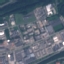
Land use / land cover class: Industrial